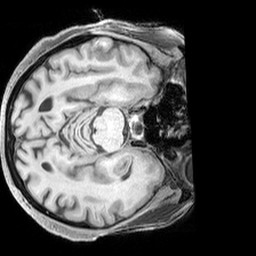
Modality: T1w
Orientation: axial
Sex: female
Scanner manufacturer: siemens
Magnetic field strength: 3 T
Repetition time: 2.3 s
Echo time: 0.00226 s